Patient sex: F
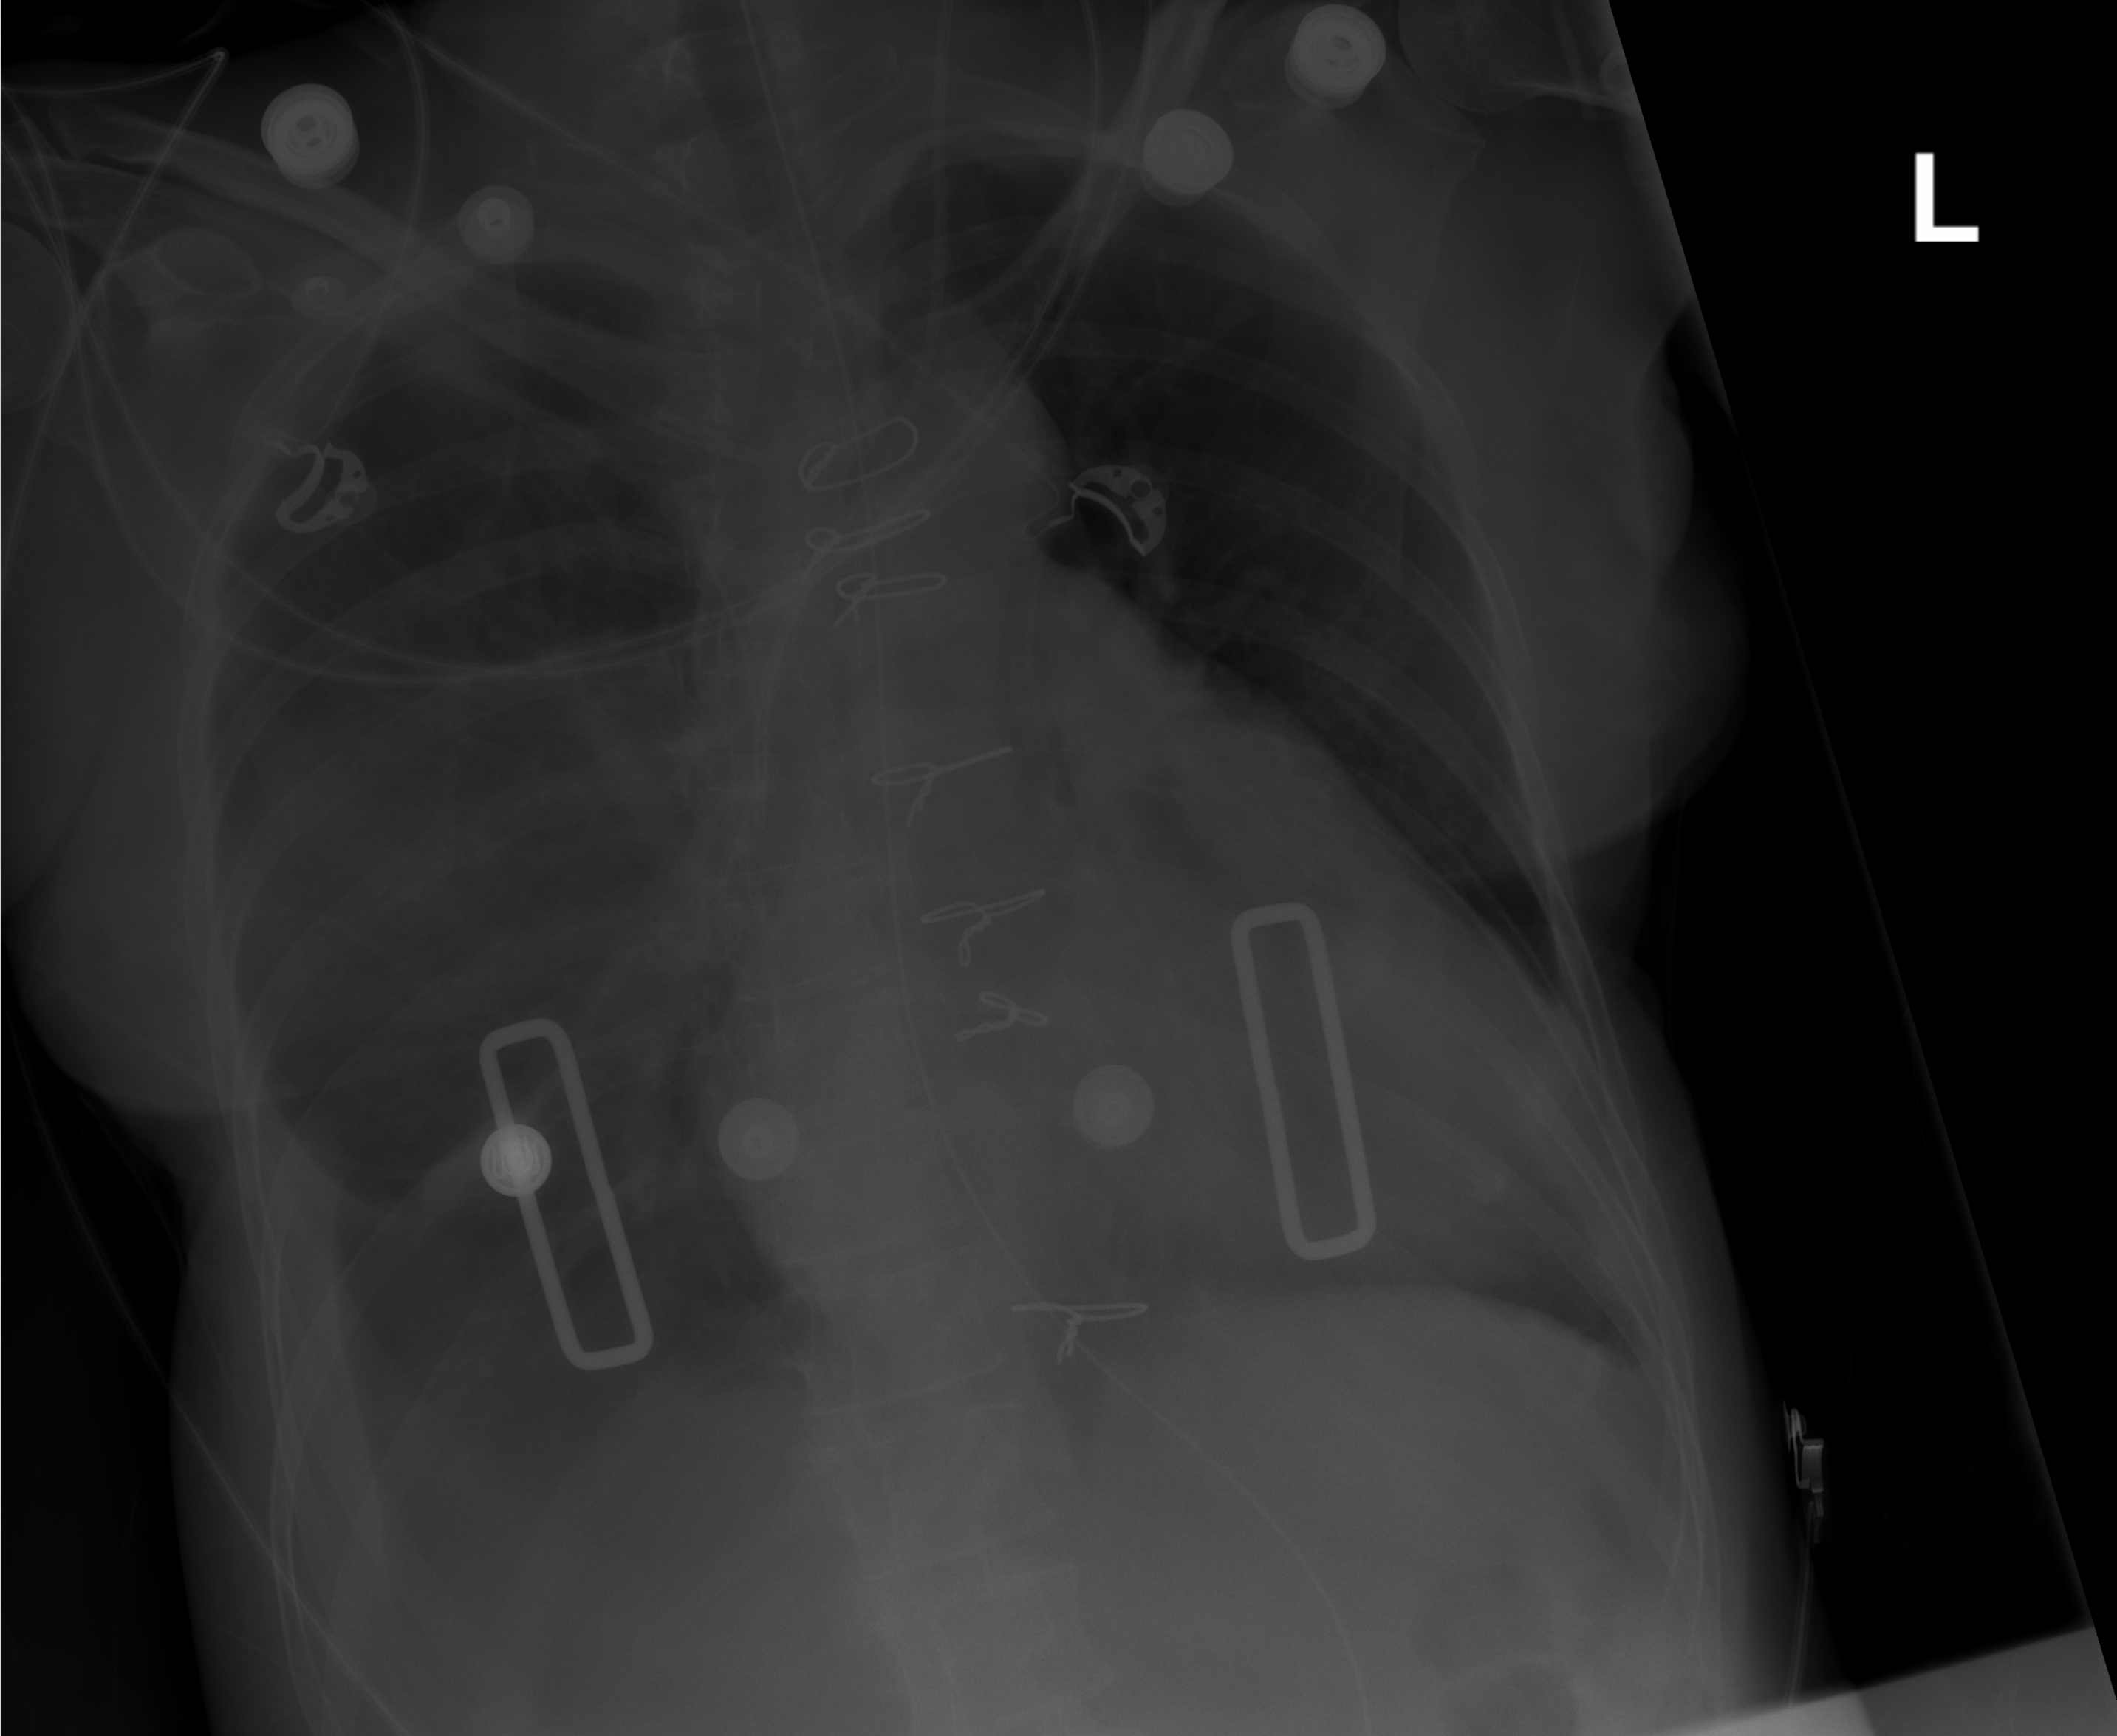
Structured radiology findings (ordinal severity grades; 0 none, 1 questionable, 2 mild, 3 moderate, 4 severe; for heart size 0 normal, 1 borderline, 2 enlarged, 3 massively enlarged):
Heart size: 3
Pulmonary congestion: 2
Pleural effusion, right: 3
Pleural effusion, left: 1
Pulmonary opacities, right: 0
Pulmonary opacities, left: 0
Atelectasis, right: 2
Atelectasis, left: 0